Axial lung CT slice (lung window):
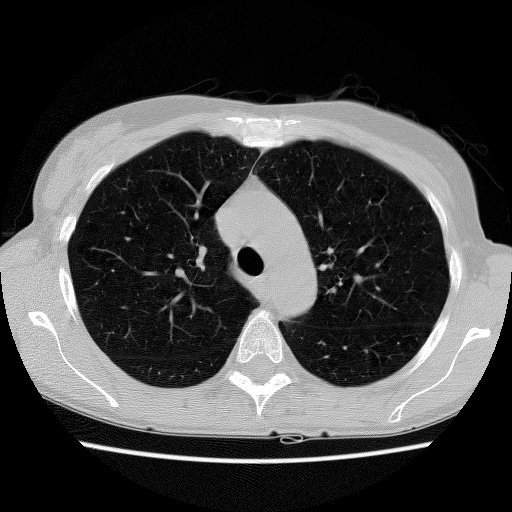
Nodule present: no